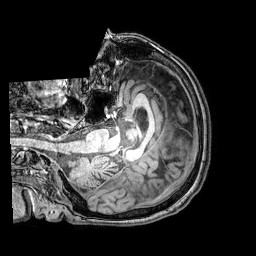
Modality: T1w
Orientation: axial
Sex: female
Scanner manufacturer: philips
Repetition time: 0.008319 s
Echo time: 0.00383 s